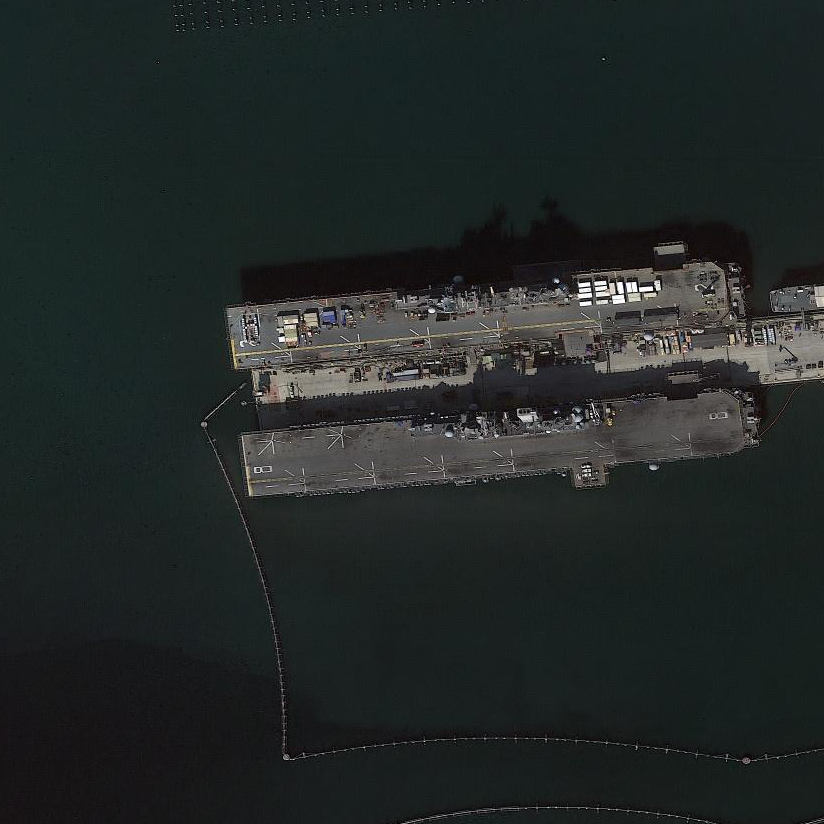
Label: Wasp-class_assault_ship